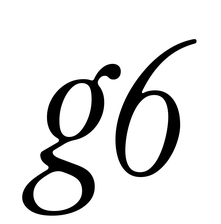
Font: InstrumentSerif-Italic